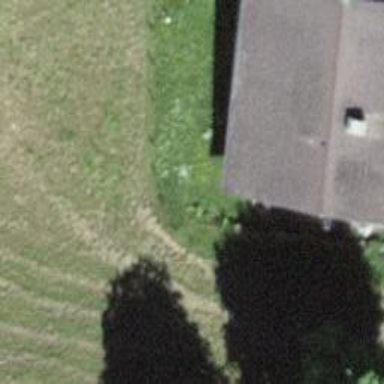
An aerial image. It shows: Barn.